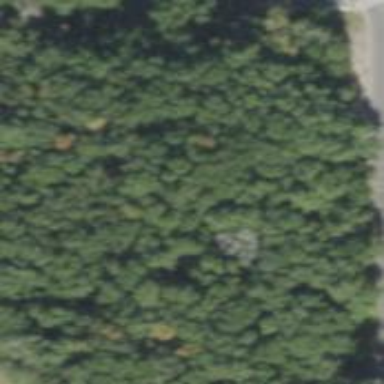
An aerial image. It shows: Mixed leaf woodland.